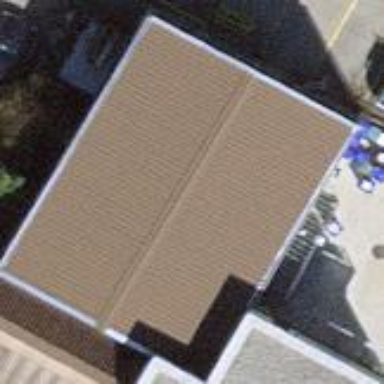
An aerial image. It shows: Industrial building.